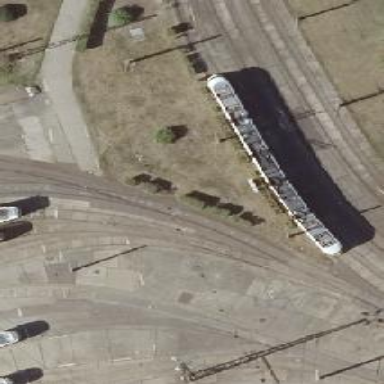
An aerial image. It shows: Railway switch.